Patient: sex F, age 22
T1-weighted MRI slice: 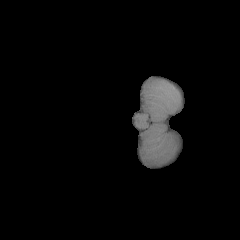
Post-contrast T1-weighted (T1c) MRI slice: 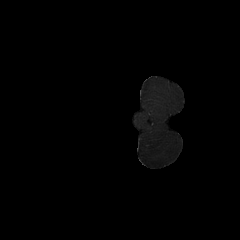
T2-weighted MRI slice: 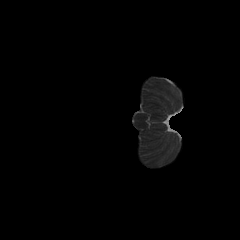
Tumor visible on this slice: no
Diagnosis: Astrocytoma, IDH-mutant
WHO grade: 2